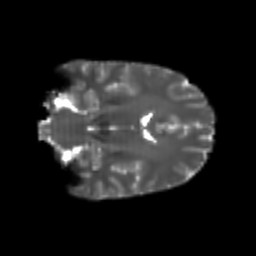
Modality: T2w
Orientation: coronal
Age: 26
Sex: female
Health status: healthy
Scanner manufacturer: philips
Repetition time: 7.388 s
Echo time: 0.08599 s